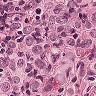
Metastatic tissue present: yes